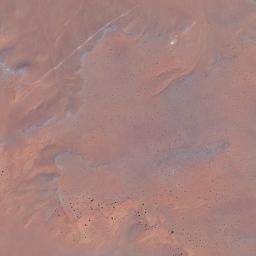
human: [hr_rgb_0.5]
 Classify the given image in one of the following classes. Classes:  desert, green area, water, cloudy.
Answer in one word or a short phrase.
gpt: desert